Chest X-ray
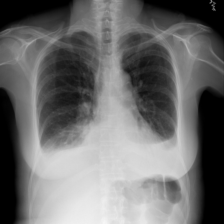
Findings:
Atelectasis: negative
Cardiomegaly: negative
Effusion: positive
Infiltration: negative
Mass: negative
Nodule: negative
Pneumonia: negative
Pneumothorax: negative
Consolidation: negative
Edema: negative
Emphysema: negative
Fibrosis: negative
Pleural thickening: negative
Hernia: negative